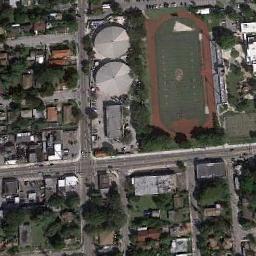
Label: ground_track_field